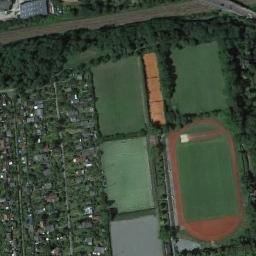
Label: ground_track_field